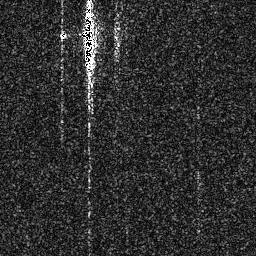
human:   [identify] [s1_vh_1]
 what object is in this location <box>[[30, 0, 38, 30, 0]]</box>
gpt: <ref>1 medium ship at the top</ref>